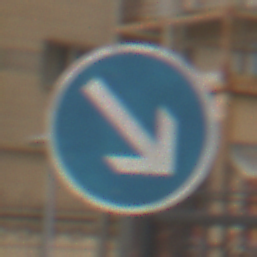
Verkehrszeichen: VorgeschriebeneVorbeifahrtRechts
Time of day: MorningAfternoon
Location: Outdoor (Urban)
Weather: Overcast
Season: NotSpecified
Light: Natural